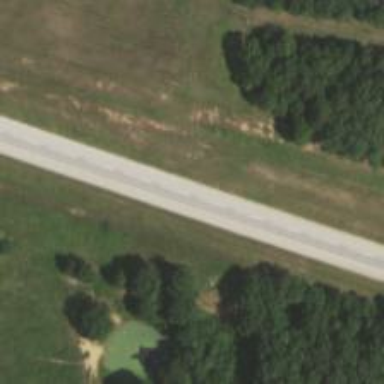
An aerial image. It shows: Abandoned road.